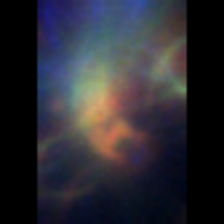
Taxon: Unknown_full_image
Group: Unknown